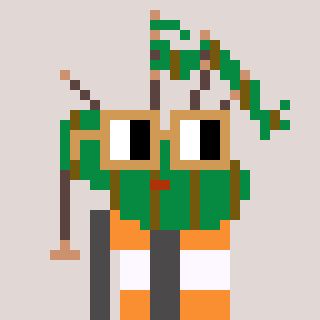
a pixel art character with square brown glasses, a bagpipe-shaped head and a grayscale-colored body on a warm background